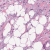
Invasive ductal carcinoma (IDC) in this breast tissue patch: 1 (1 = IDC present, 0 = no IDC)